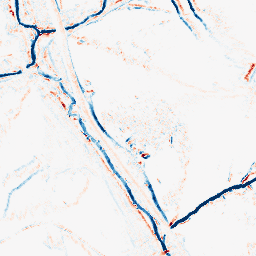
Category: morphological
Decomposition family: morphological_diamond
Decomposition parameters: operation: average
radius: 3
Upsampling method: regularized
Upsampling parameters: scale: 4
lambda_reg: 0.01
Upsampling scale: 4